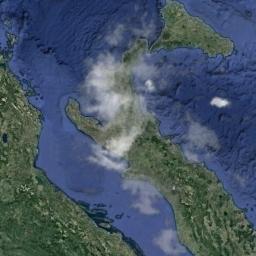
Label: cloud